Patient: sex M, age 52
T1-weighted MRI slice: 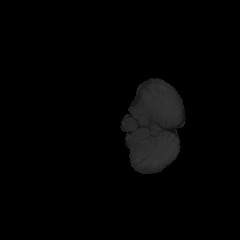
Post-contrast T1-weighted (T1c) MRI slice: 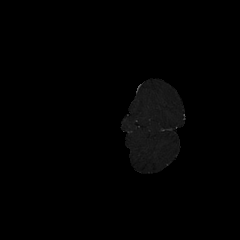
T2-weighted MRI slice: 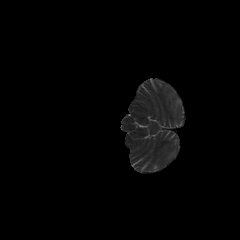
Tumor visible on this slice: no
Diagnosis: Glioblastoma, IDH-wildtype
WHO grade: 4